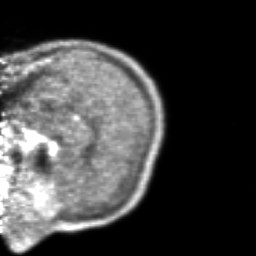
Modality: PET
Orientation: sagittal
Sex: female
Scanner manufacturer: ge